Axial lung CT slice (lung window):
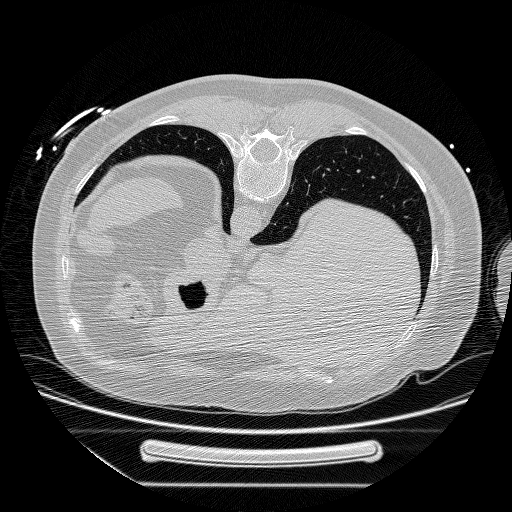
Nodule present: no